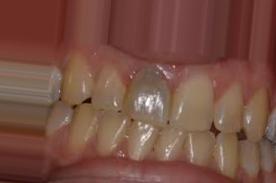
Condition: Tooth Discoloration